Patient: sex F, age 66
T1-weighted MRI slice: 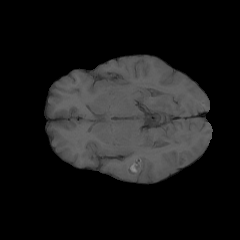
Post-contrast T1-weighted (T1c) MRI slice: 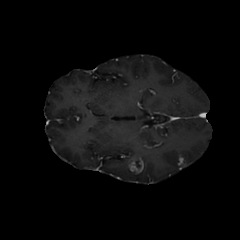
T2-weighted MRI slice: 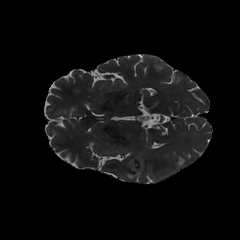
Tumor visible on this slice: yes
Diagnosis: Glioblastoma, IDH-wildtype
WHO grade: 4